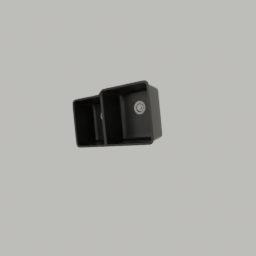
Label: appliances